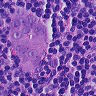
Metastatic tissue present: yes